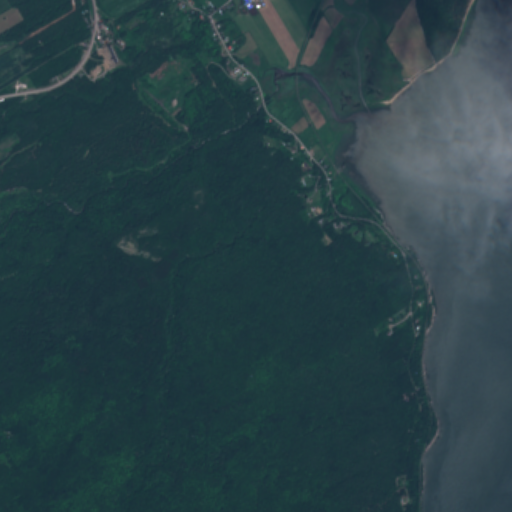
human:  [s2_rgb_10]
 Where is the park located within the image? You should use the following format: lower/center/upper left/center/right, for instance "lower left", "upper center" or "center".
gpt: The park is located in the upper right of the image.
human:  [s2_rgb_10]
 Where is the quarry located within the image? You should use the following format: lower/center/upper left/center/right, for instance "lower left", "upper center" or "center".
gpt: The quarry is located in the center left of the image.
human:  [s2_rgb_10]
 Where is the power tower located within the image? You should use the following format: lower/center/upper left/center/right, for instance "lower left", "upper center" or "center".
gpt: There is no power tower in the image.